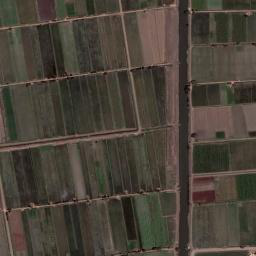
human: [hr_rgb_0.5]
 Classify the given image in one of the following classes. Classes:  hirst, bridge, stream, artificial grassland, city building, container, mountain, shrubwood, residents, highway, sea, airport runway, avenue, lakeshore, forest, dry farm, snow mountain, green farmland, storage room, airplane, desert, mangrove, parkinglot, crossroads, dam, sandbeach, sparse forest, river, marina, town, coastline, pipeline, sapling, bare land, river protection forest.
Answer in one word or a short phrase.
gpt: green farmland